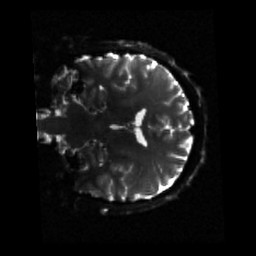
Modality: sbref
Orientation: coronal
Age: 20
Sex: male
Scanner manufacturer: siemens
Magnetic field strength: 3 T
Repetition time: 3.23 s
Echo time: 0.0892 s